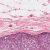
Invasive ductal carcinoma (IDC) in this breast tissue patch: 0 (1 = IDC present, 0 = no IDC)